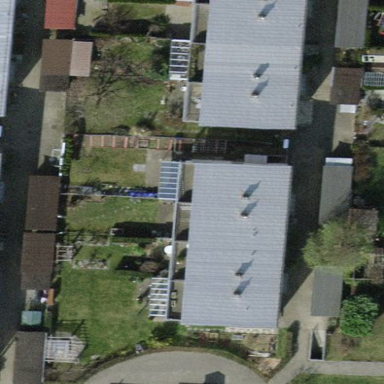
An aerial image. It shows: Flat roof terrace building.